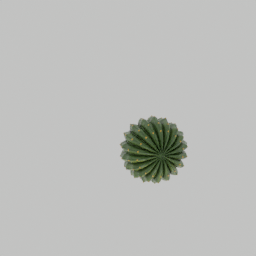
Label: decoration